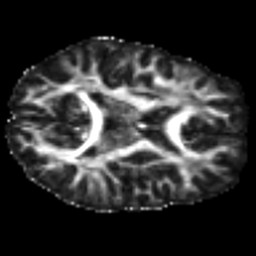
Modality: FA
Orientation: axial
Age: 22
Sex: male
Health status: ill
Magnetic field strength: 3 T
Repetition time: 8.4 s
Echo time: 0.0926 s